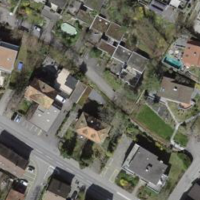
EUNIS habitat code: 54
Species observed at this site:
Lathyrus vernus